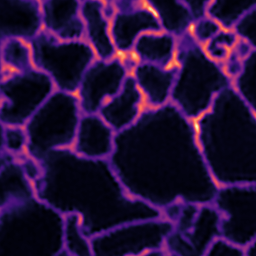
Label: Super-resolution ER image